The picture encodes a bearing's raw vibration samples as pixel intensities in a 2-D grid. What is the most likely bearing condition (normal, inner_race, outer_race, ball)?
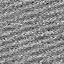
Answer: normal